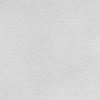
Atmospheric dust classification: dusty